Question: I am trying to add multiple dataframes together but not in a bind fashion.
Is there an easy way to overlay & add dataframes on top of each other? As shown in this picture:

The number of columns will always be same; the row count will differ.
I want to sum the cells by row position. So 'Result[1,1] = Table1[1,1] + Table2[1,1]' and so on, such that the resulting frame adds whatever cells have data and resulting table is the size of biggest table's size.
The table are generated dynamically so I'd like to refrain from any hardcoding.
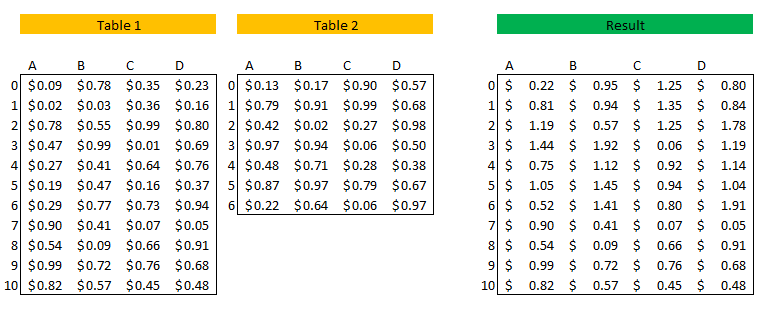
Answer: Consider the following two data frames:
'''
table1 <- replicate(4,round(runif(10,0,1),2)) %>% as.data.frame %>% setNames(LETTERS[1:4])
table2 <- replicate(4,round(runif(6,0,1),2)) %>% as.data.frame %>% setNames(LETTERS[1:4])
table1
A B C D
1 0.81 0.08 0.85 0.89
2 0.88 0.82 0.62 0.77
3 0.12 0.13 0.99 0.02
4 0.17 0.54 0.37 0.62
5 0.77 0.10 0.81 0.34
6 0.58 0.15 0.00 0.56
7 0.61 0.15 0.59 0.15
8 0.52 0.36 0.12 0.99
9 0.83 0.93 0.29 0.30
10 0.52 0.02 0.48 0.46
table2
A B C D
1 0.95 0.81 0.99 0.92
2 0.18 0.99 0.35 0.09
3 0.73 0.10 0.02 0.68
4 0.37 0.53 0.78 0.02
5 0.48 0.54 0.79 0.83
6 0.75 0.32 0.41 0.04
'''
We might create a new variable called 'ID' from their row numbers and use that to sum the values after binding the rows:
'''
library(dplyr)
library(tibble)
bind_rows(table1 %>% rowid_to_column("ID"),table2 %>% rowid_to_column("ID")) %>%
group_by(ID) %>%
summarise(across(everything(),sum))
# A tibble: 10 x 5
ID A B C D
<int> <dbl> <dbl> <dbl> <dbl>
1 1 1.76 0.89 1.84 1.81
2 2 1.06 1.81 0.97 0.86
3 3 0.85 0.23 1.01 0.7
4 4 0.54 1.07 1.15 0.64
5 5 1.25 0.64 1.6 1.17
6 6 1.33 0.47 0.41 0.6
7 7 0.61 0.15 0.59 0.15
8 8 0.52 0.36 0.12 0.99
9 9 0.83 0.93 0.290 0.3
10 10 0.52 0.02 0.48 0.46
'''
A potentially more dangerous base R approach is to subset 'table1' to the dimensions of 'table2', and add them together:
'''
table1[seq(1,nrow(table2)),seq(1,ncol(table2))] <- table1[seq(1,nrow(table2)),seq(1,ncol(table2))] + table2
table1
A B C D
1 1.76 0.89 1.84 1.81
2 1.06 1.81 0.97 0.86
3 0.85 0.23 1.01 0.70
4 0.54 1.07 1.15 0.64
5 1.25 0.64 1.60 1.17
6 1.33 0.47 0.41 0.60
7 0.61 0.15 0.59 0.15
8 0.52 0.36 0.12 0.99
9 0.83 0.93 0.29 0.30
10 0.52 0.02 0.48 0.46
'''